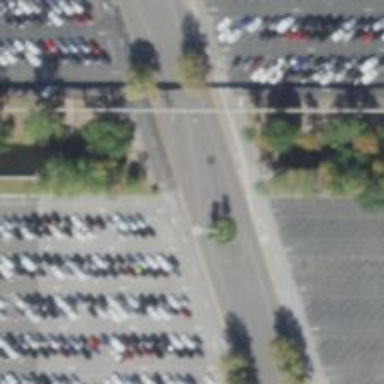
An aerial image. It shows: Designated parking area for trams located along service road.